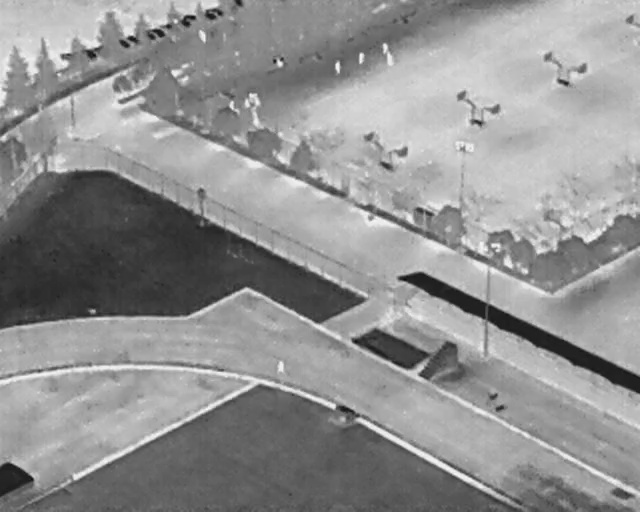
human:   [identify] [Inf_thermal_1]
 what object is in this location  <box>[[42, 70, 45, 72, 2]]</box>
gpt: <ref>1 medium person at the bottom</ref>